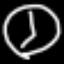
Label: clock